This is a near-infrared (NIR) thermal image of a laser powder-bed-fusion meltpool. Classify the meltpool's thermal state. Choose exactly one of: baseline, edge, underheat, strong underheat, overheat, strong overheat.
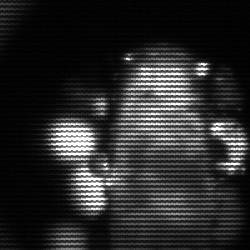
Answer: baseline